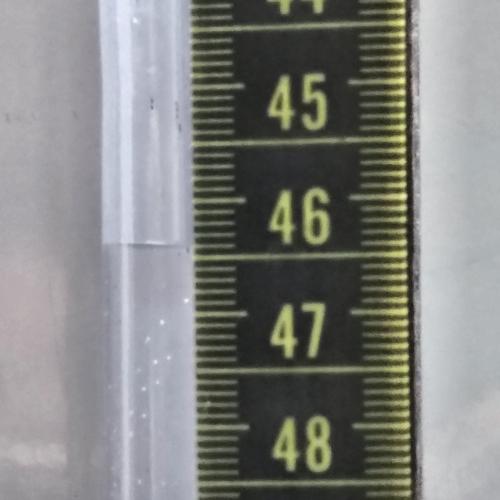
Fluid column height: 46.4 cm